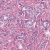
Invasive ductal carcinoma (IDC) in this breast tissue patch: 1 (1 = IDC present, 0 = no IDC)